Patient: sex M, age 48
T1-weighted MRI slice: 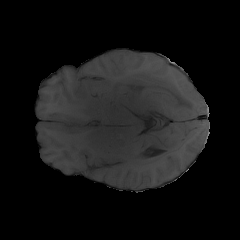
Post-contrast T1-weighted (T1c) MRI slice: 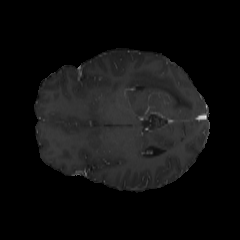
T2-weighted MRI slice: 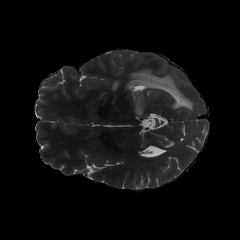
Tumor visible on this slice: yes
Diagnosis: Glioblastoma, IDH-wildtype
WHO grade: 4